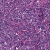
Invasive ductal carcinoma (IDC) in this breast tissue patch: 1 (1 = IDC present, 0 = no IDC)